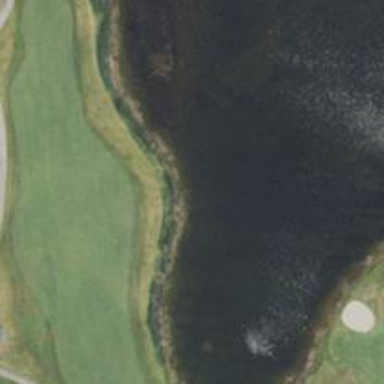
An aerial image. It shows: Grassy area designated as golf fairway.